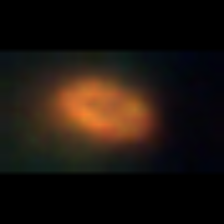
Taxon: Unknown_phyto
Group: Unknown